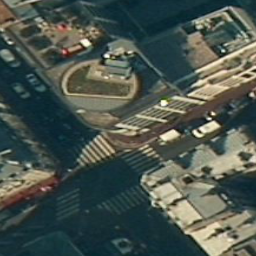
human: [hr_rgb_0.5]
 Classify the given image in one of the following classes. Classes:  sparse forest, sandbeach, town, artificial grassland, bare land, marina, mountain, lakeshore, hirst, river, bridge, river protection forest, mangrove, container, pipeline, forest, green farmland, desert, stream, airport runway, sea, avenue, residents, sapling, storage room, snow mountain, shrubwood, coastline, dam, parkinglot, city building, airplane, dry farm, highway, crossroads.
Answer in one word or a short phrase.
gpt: city building